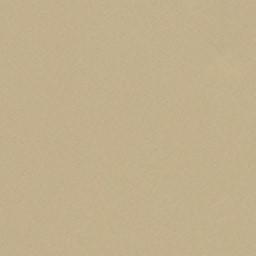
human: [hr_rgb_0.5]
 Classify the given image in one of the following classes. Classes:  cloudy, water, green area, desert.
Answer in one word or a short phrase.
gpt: desert